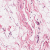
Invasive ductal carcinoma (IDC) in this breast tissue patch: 0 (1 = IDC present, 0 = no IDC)